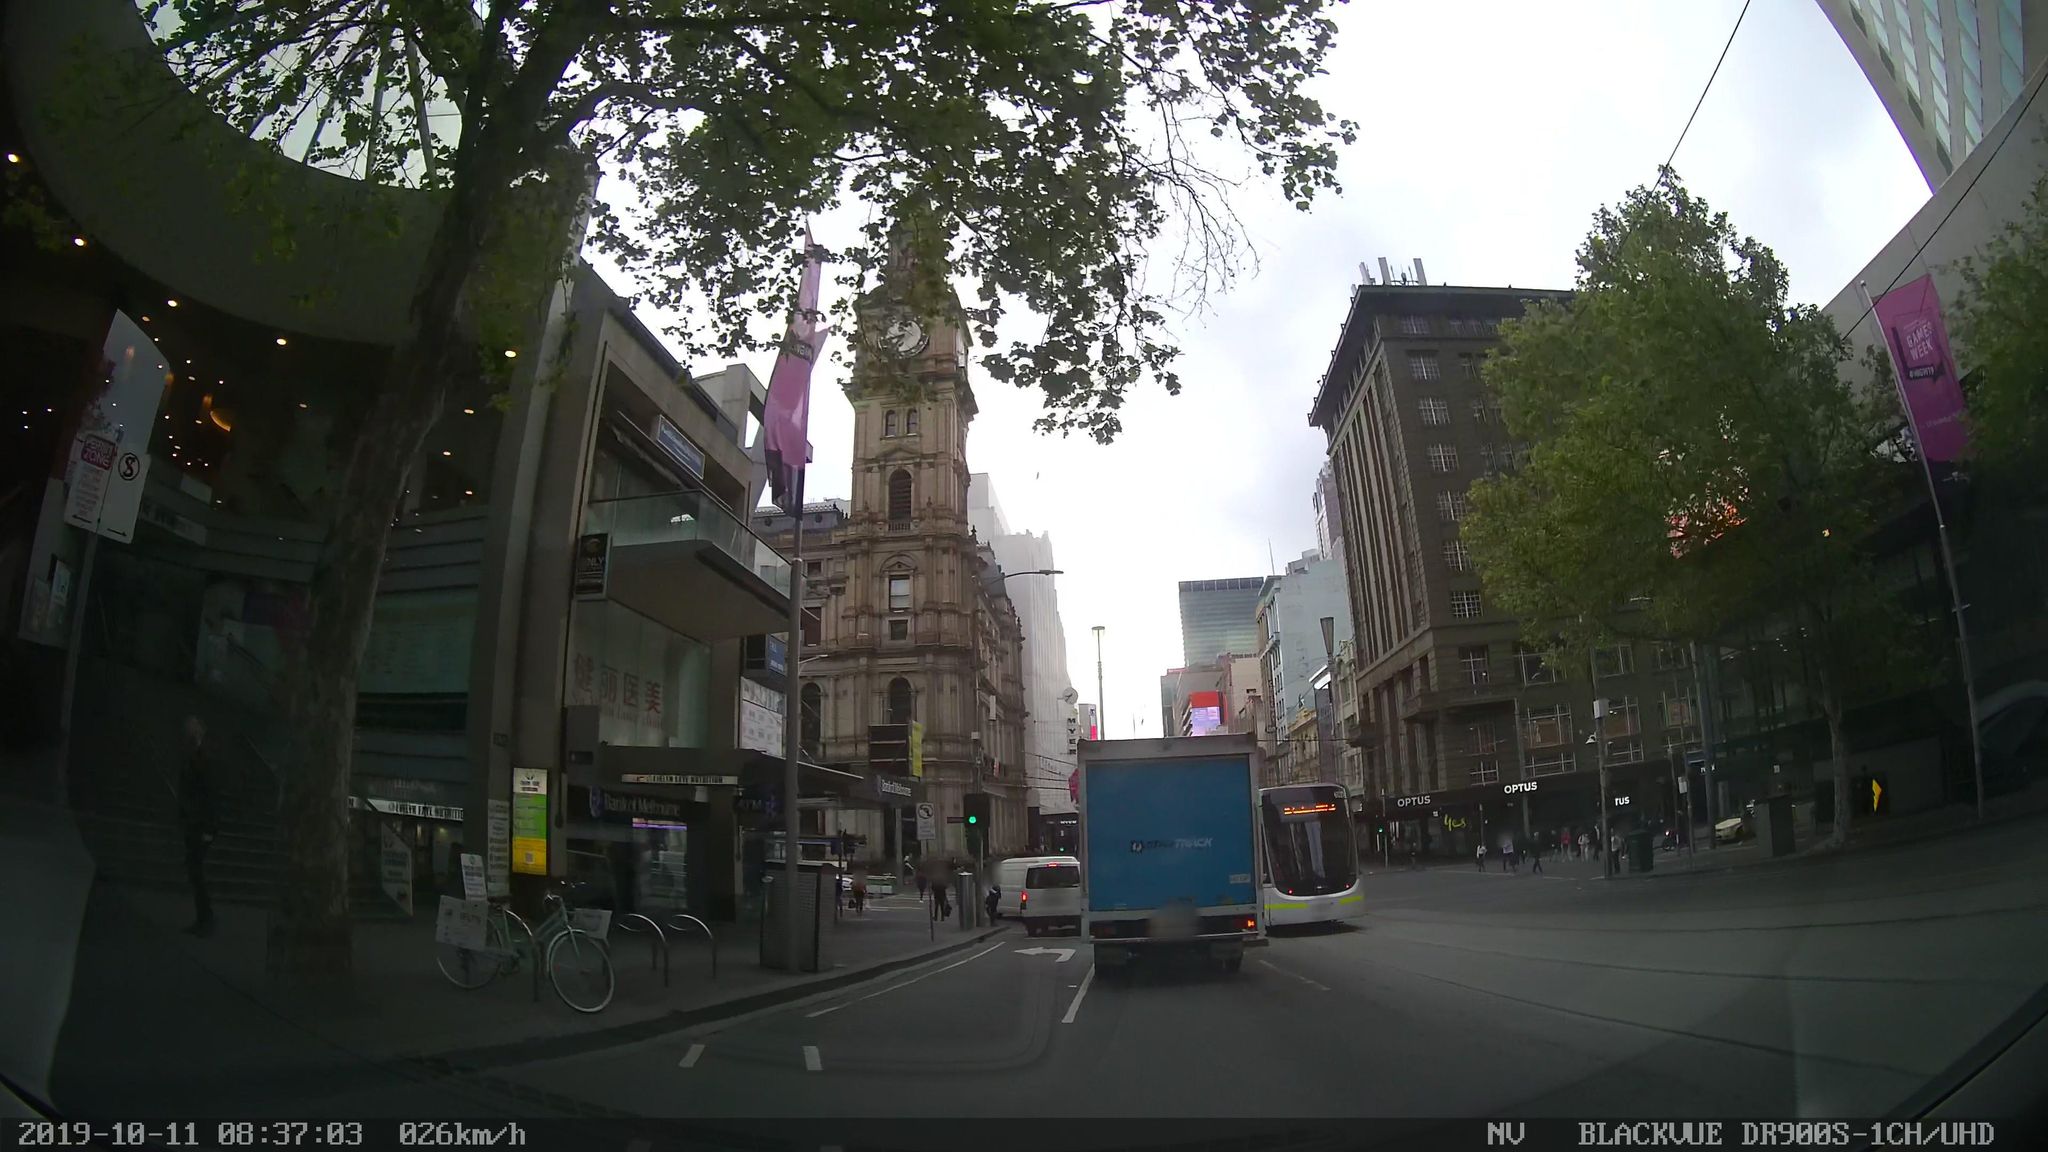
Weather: cloudy
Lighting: day
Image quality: good
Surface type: driving surface
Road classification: footway, corridor
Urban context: urban centre
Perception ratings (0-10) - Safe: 5.41, Lively: 4.71, Beautiful: 3.29, Boring: 0.73, Depressing: 3.55, Wealthy: 7.34